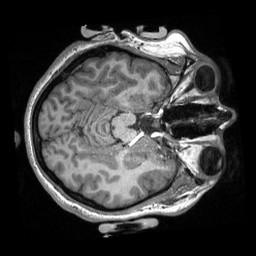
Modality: T1w
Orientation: axial
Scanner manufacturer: siemens
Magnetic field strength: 3 T
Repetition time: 2.3 s
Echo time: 0.00308 s